Question: Who took a stunning catch?
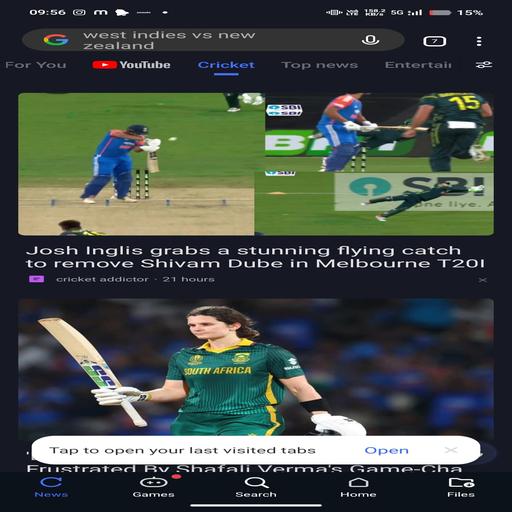
Answer: Josh Inglis